Question: I have a dataframe that looks like this:
'''
data = {'QA Score': [0, 0.5, 1, 1.5, 2, 2.5, 3, 3.5, 4, 4.5, 5, 5.5, 6, 6.5, 7],
'Scopus': [0,0,0,0,0,1,0,0,1,3,2,3,6,4,2],
'ResearchGate': [0,0,0,0,0,0,1,1,2,3,2,1,0,2,1],
'Taylor&Francis': [0,0,0,0,0,0,0,0,0,1,0,0,2,0,0],
'ACM': [0,0,0,0,1,1,3,3,0,4,2,5,0,0,0]
}
df = pd.DataFrame(data)
'''
I would like to create a stacked bar plot with the numbers of the column 'QA score' as xticks.
Right now I have got this plot:

The x axis from 0 to 14 should be set to 0 to 7 with steps of 0.5 (as in column 'QA score')
I tried resetting the index with 'df.set_index(['QA Score'])' and tried 'plt.xticks()' but it all does not work.
Anyone has an idea how to do this? Thanks in advance!
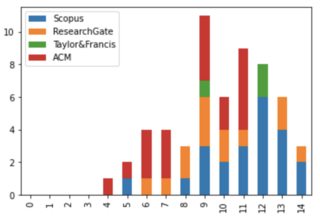
Answer: What about:
'''
df.set_index('QA Score').plot.bar(stacked=True)
'''
output:
<URL>